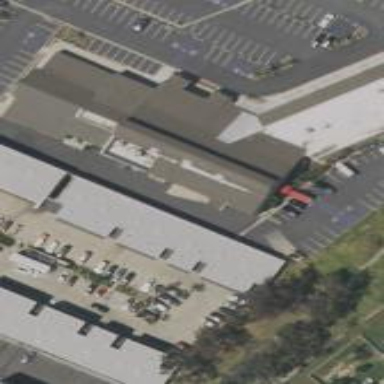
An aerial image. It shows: Commercial building.